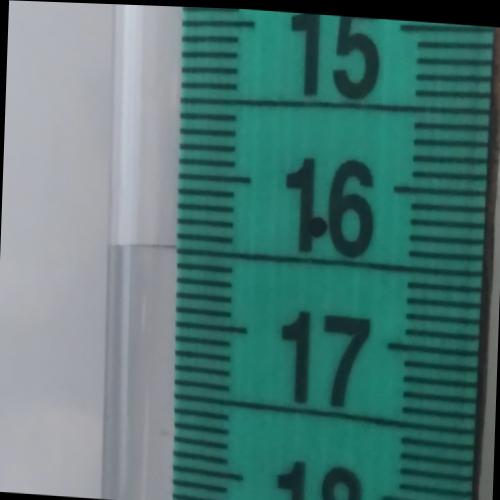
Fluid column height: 16.5 cm